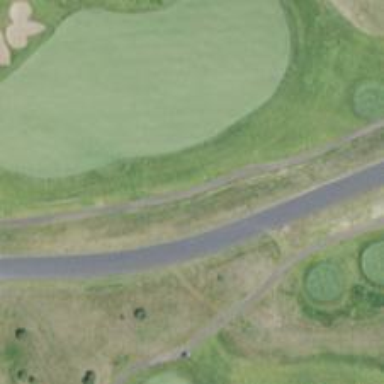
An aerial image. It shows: Service road used as golf cart path.